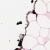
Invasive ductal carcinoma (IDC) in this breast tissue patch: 0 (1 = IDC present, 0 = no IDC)